Question: I was wondering if there is a Matlab code that can calculate the following TF from the 2 equations below. Thank You

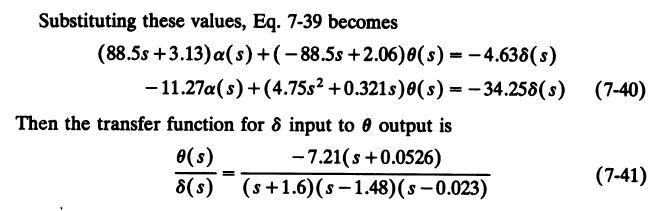
Answer: The Symbolic Math Toolbox can be used here:
'''
syms alpha theta delta s
% we have to solve the system
sol= solve([(88.5*s+3.13)*alpha+(-88.5*s+2.06)*theta==-4.63*delta,...
-11.27*alpha+(4.75*s^2+0.321*s)*theta==-34.25*delta] ,[theta delta])
tfuncsym= sol.theta/sol.delta % the transfer function (sym object)
[n,d]= numden(tfuncsym);
% the transfer function (tf object)
tf_object= tf(fliplr(double(coeffs(n))),fliplr(double(coeffs(d))))
% the transfer function (zpk object)
% this is exactly what we need
zpk_object= zpk(tf_object)
'''